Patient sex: M
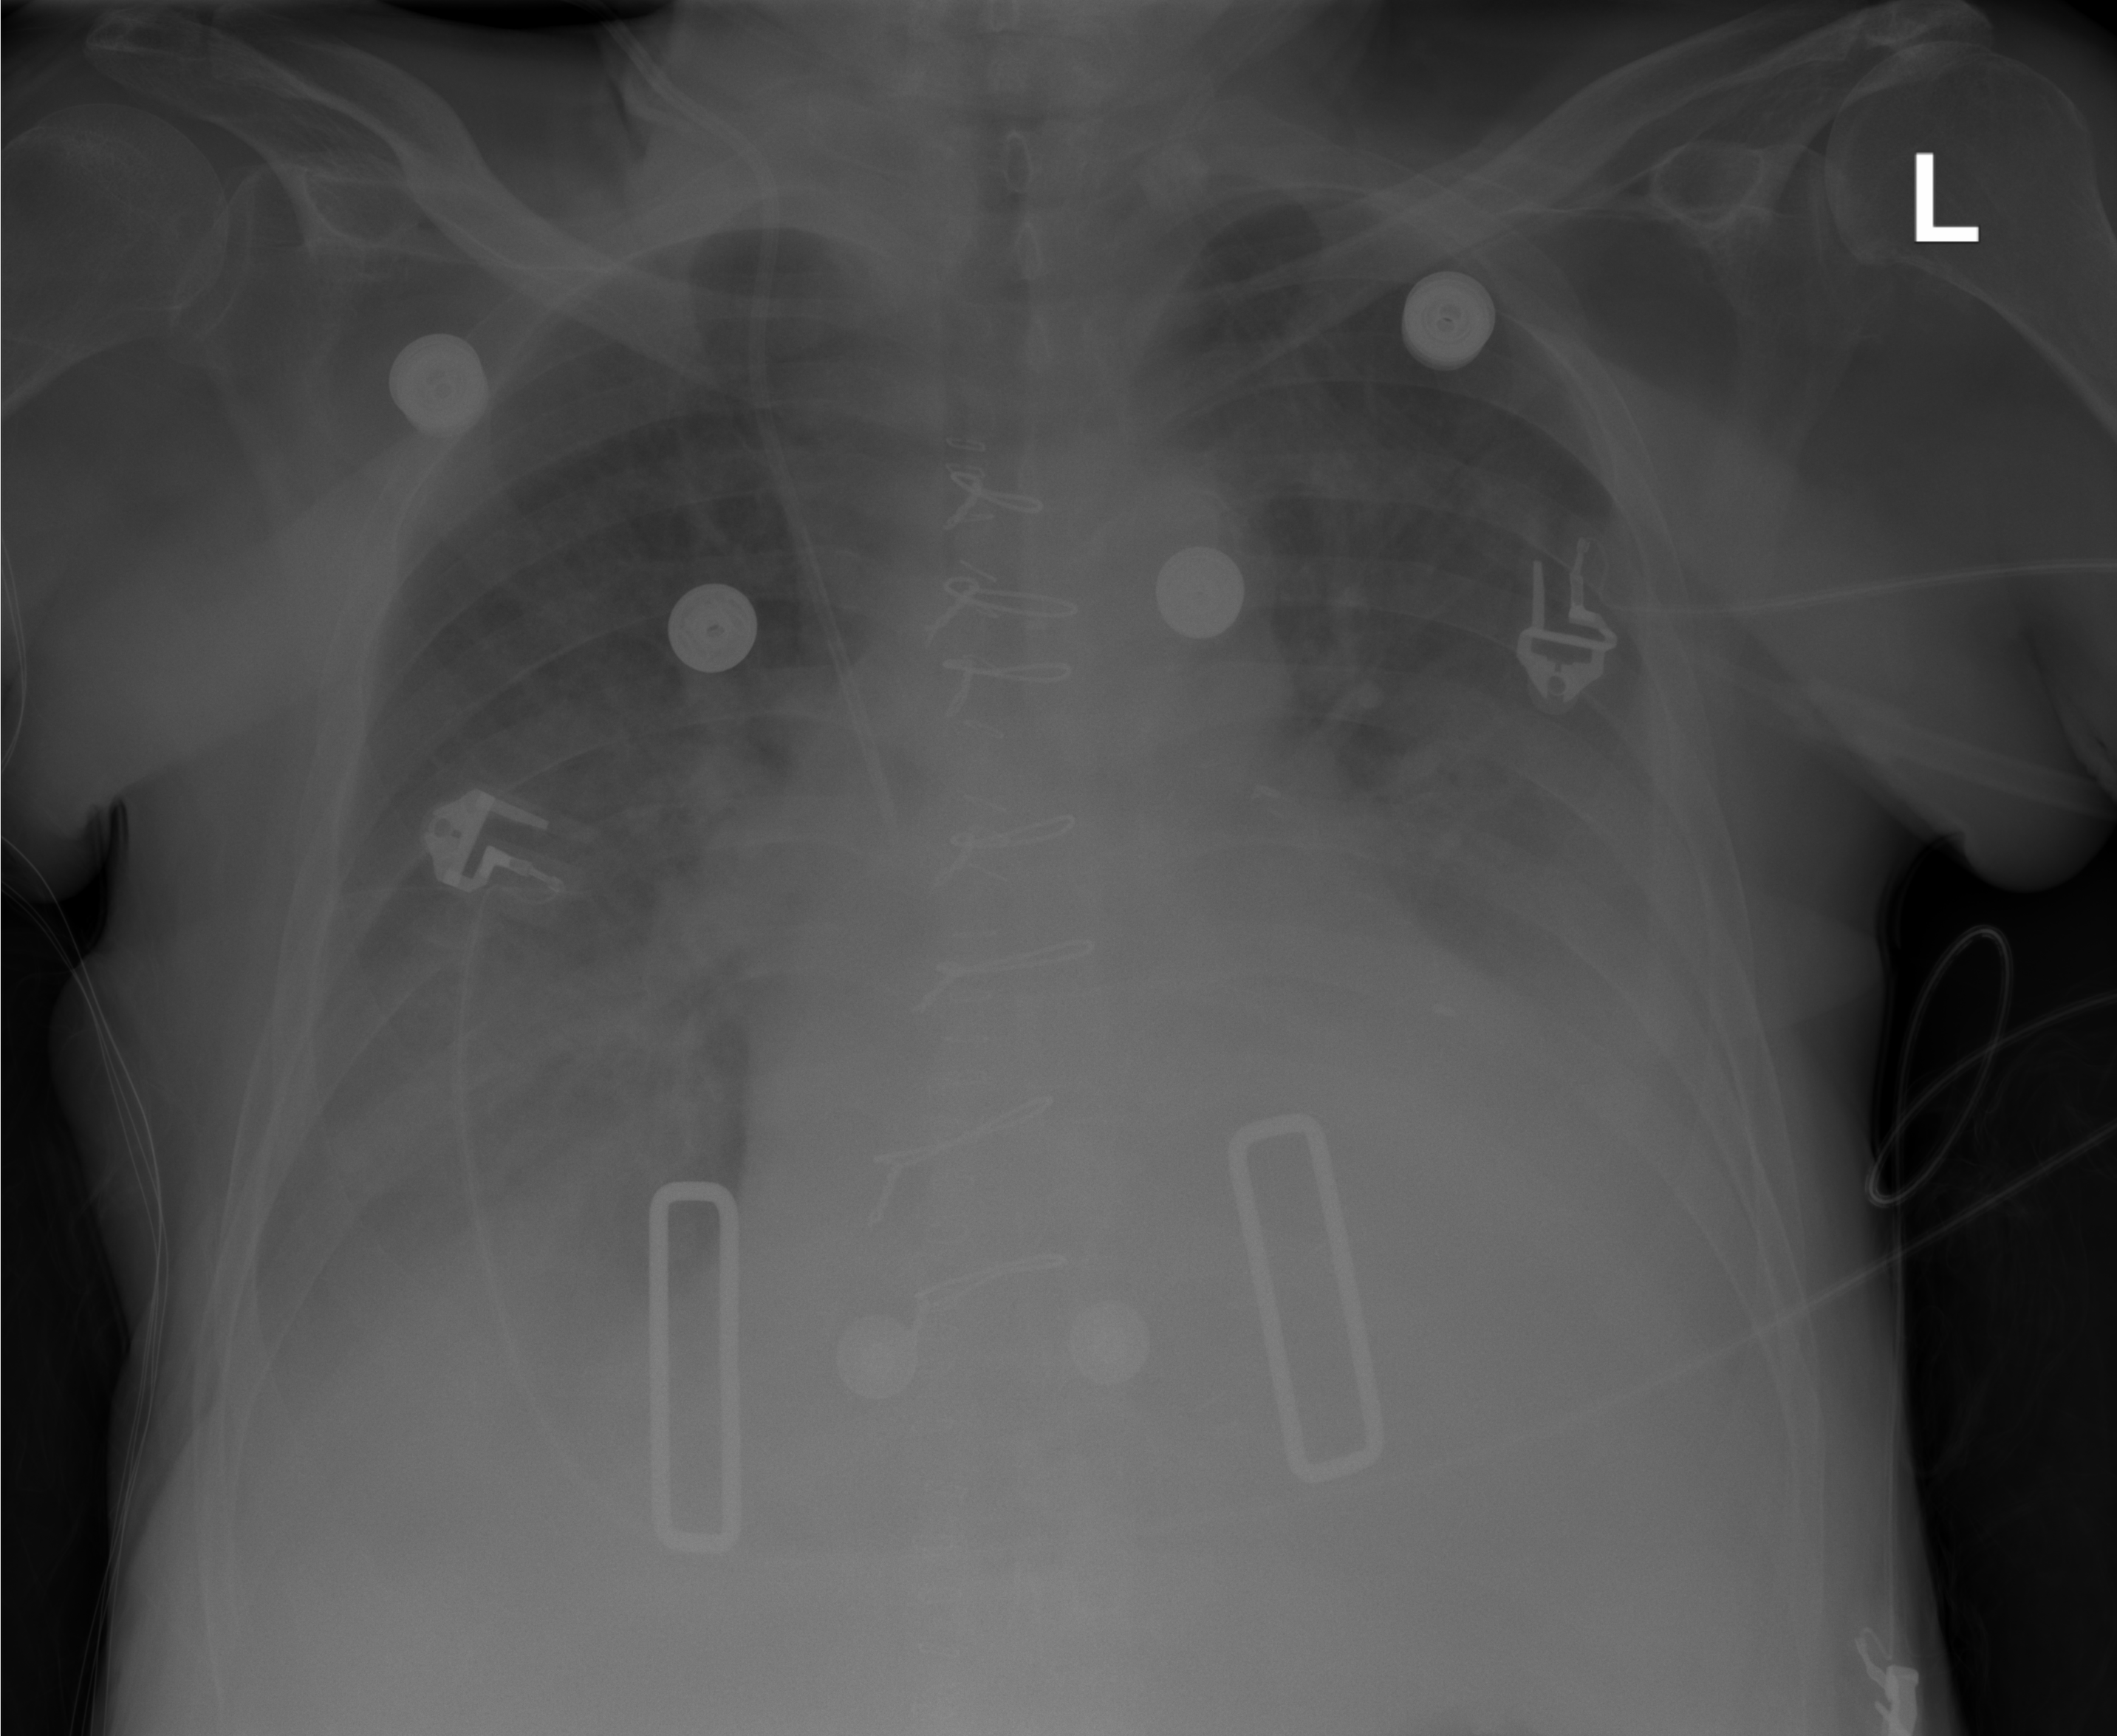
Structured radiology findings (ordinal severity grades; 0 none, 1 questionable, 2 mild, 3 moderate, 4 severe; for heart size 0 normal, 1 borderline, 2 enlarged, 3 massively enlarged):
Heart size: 2
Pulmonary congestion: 2
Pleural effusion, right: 3
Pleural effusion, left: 3
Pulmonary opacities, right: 2
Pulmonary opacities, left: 1
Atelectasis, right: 2
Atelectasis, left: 2